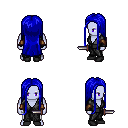
a pixel art fantasy rpg character, male body template, dark elf, purple skin, gray robe, white pants, blue extra-long hairstyle, leather bracers, black shoes, dagger, four views (front, back, left, right), 2x2 character sprite sheet, small pixel art, hard edges, no anti-aliasing